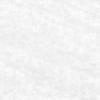
Label: change